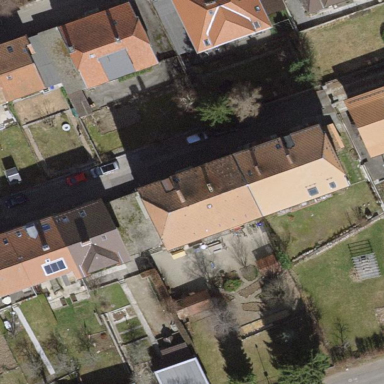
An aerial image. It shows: Residential garden area classified as leisure land.